Question: So the issue I'm having now is with UIWebViews displaying a single image.
What I'd like is the image to be reduced if it doesn't fit the place, and keep it's original size if not.
So here is how I do it (in a UIViewController):
'''
- (void)viewDidLoad {
[super viewDidLoad];
UIWebView *webView = [[UIWebView alloc]initWithFrame:CGRectMake(0, 0, self.view.frame.size.width, 80)];
NSString *path =[[NSBundle mainBundle] bundlePath];
NSURL *baseUrl =[NSURL fileURLWithPath:path];
NSString *html = [NSString stringWithFormat:@"<html><head>"
//THE LINE ABOVE IS TO PREVENT THE VIEW TO BE SCROLLABLE
"<script>document.ontouchstart = function(event) { event.preventDefault(); }</script>"
"</head><body style="text-align:center;margin:0;padding:0">"
"<img src="banner.gif" />"
"</body>"
"</html>"];
webView.scalesPageToFit = YES;
[webView loadHTMLString:html baseURL:baseUrl];
[self.view addSubview:webView];
[webView release];
}
'''
This crops the image and makes the webview scrollable, which is not the desired behavior.
So I started trying with some CSS int the image tag :
'''
"<img style="width:100%" src="banner.gif" />"
'''
or
'''
"<img style="max-width:100%" src="banner.gif" />"
'''
I don't know why, but 100% doesn't seem to be the width of the UIView, it's really small ! (the source image in the view is bigger than 320px, and here's the result :)

So I tried seting the body's width :
'''
"</head><body style="width:100%;text-align:center;margin:0;padding:0">"
"<img style="width:100%" src="banner.gif" />"
'''
And what that does is just preventing the "text-align" property to work.
I tried also removing the text-align, because if the width fits the view, it's unnecessary, but it still doesn't work.
I also tried set an image size to the view's width, but it doesn't work on retina devices then...
I tried to set a viewport to device-width, but it doesn't change.
Any idea on how to do this ?
Here is <URL>
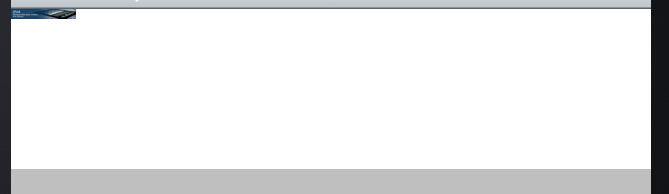
Answer: 'sizeToFit'
'''
NSString *htmlString = [NSString stringWithFormat:
@"<html>"
"<head>"
"<script type="text/javascript" >"
"function display(img){"
"var imgOrigH = document.getElementById('image').offsetHeight;"
"var imgOrigW = document.getElementById('image').offsetWidth;"
"var bodyH = window.innerHeight;"
"var bodyW = window.innerWidth;"
"if((imgOrigW/imgOrigH) > (bodyW/bodyH))"
"{"
"document.getElementById('image').style.width = bodyW + 'px';"
"document.getElementById('image').style.top = (bodyH - document.getElementById('image').offsetHeight)/2 + 'px';"
"}"
"else"
"{"
"document.getElementById('image').style.height = bodyH + 'px';"
"document.getElementById('image').style.marginLeft = (bodyW - document.getElementById('image').offsetWidth)/2 + 'px';"
"}"
"}"
"</script>"
"</head>"
"<body style="margin:0;width:100%;height:100%;" >"
"<img id="image" src="%@" onload="display()" style="position:relative" />"
"</body>"
"</html>",url
];
[webView loadHTMLString:htmlString baseURL:nil];
'''
I don't like answering my own question, but I'm so excited I discovered the solution to this issue !
So basically what you need to do this :
1. Init the view with it's real final desired frame : webView = [[UIWebView alloc] initWithFrame:_desiredFrame];
2. Add a viewport property, and set the image width to this property (I choose 1200px so it's bigger than all possible devices, and will not stretch the content twice) The script with the ontouchstart is just to prevent scrolling from the view and being approved by Apple. NSString *html = [NSString stringWithFormat:@"<html><head>"
"<script>document.ontouchstart = function(event) { event.preventDefault(); }</script>"
"<meta name="viewport" content="width=1200"/>"
"</head>"
"<body style="margin:0;padding:0;">"
"<img style="width:1200px" src="%@" />"
"</body>"
"</html>",imageName];
3. Tell the view to scale it's content to fit : webView.scalesPageToFit = YES;
Then you can load your stuff !
I don't know how to do if you need to resize the view programatically later, I might have to do it and will post here if I figure out how. If you know how, or have a better solution, I'd appreciate the solution